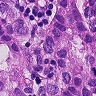
Metastatic tissue present: yes